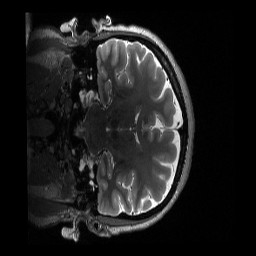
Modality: T2w
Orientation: coronal
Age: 38
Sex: female
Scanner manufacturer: siemens
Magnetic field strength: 3 T
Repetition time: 3.2 s
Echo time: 0.563 s